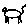
Label: cat